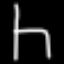
Label: chair